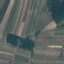
Land use / land cover: PermanentCrop